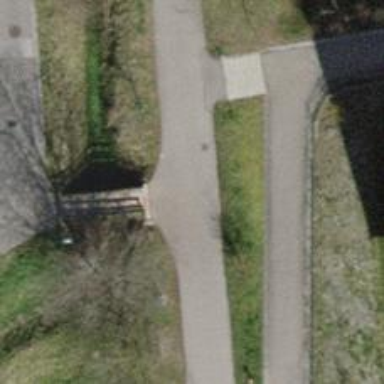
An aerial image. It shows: Footway on bridge.